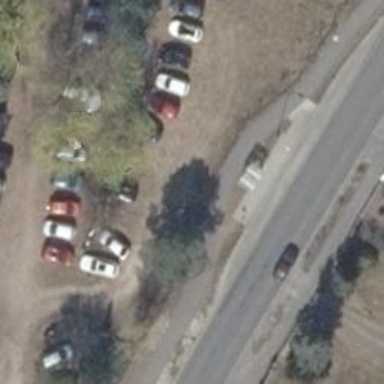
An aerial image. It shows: Public transport shelter.